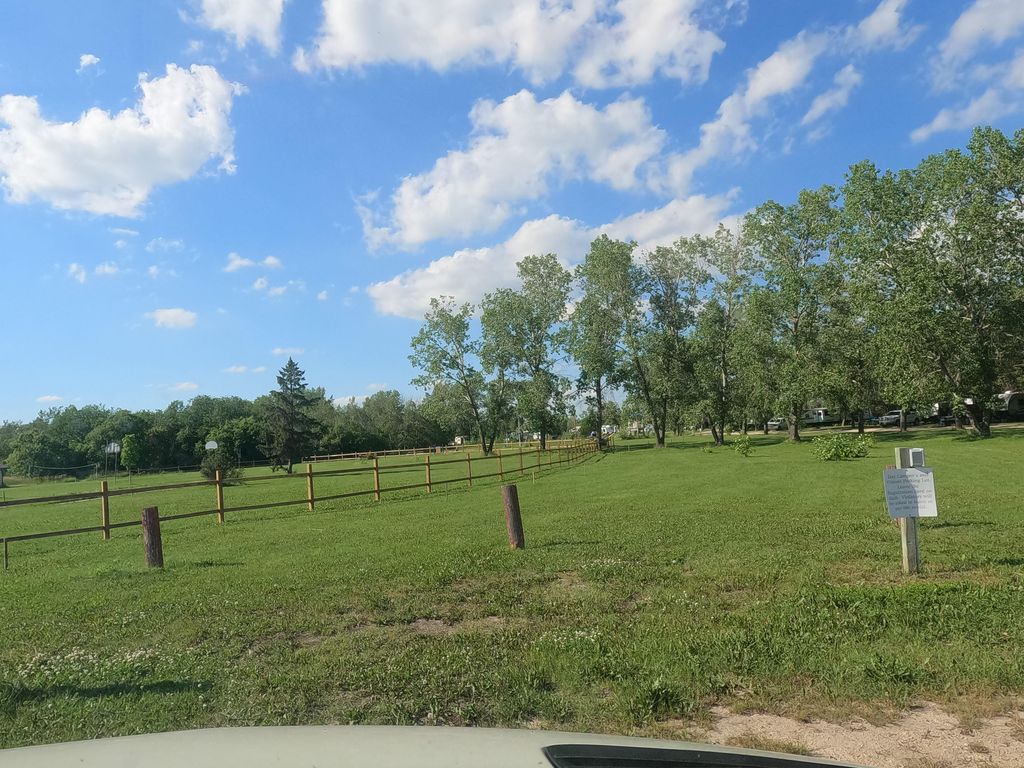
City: winnipeg